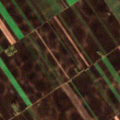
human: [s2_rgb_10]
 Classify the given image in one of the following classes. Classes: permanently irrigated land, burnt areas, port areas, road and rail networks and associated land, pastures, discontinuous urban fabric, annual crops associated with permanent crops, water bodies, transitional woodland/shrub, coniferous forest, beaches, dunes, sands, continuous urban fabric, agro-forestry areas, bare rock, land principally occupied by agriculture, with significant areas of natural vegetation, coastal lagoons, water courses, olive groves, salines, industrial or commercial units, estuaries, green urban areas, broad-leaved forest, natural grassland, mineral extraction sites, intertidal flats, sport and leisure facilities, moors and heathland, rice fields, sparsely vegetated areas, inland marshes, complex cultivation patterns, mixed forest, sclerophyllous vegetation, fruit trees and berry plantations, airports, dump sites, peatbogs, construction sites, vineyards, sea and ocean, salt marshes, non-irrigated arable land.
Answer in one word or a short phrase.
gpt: non-irrigated arable land